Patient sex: M
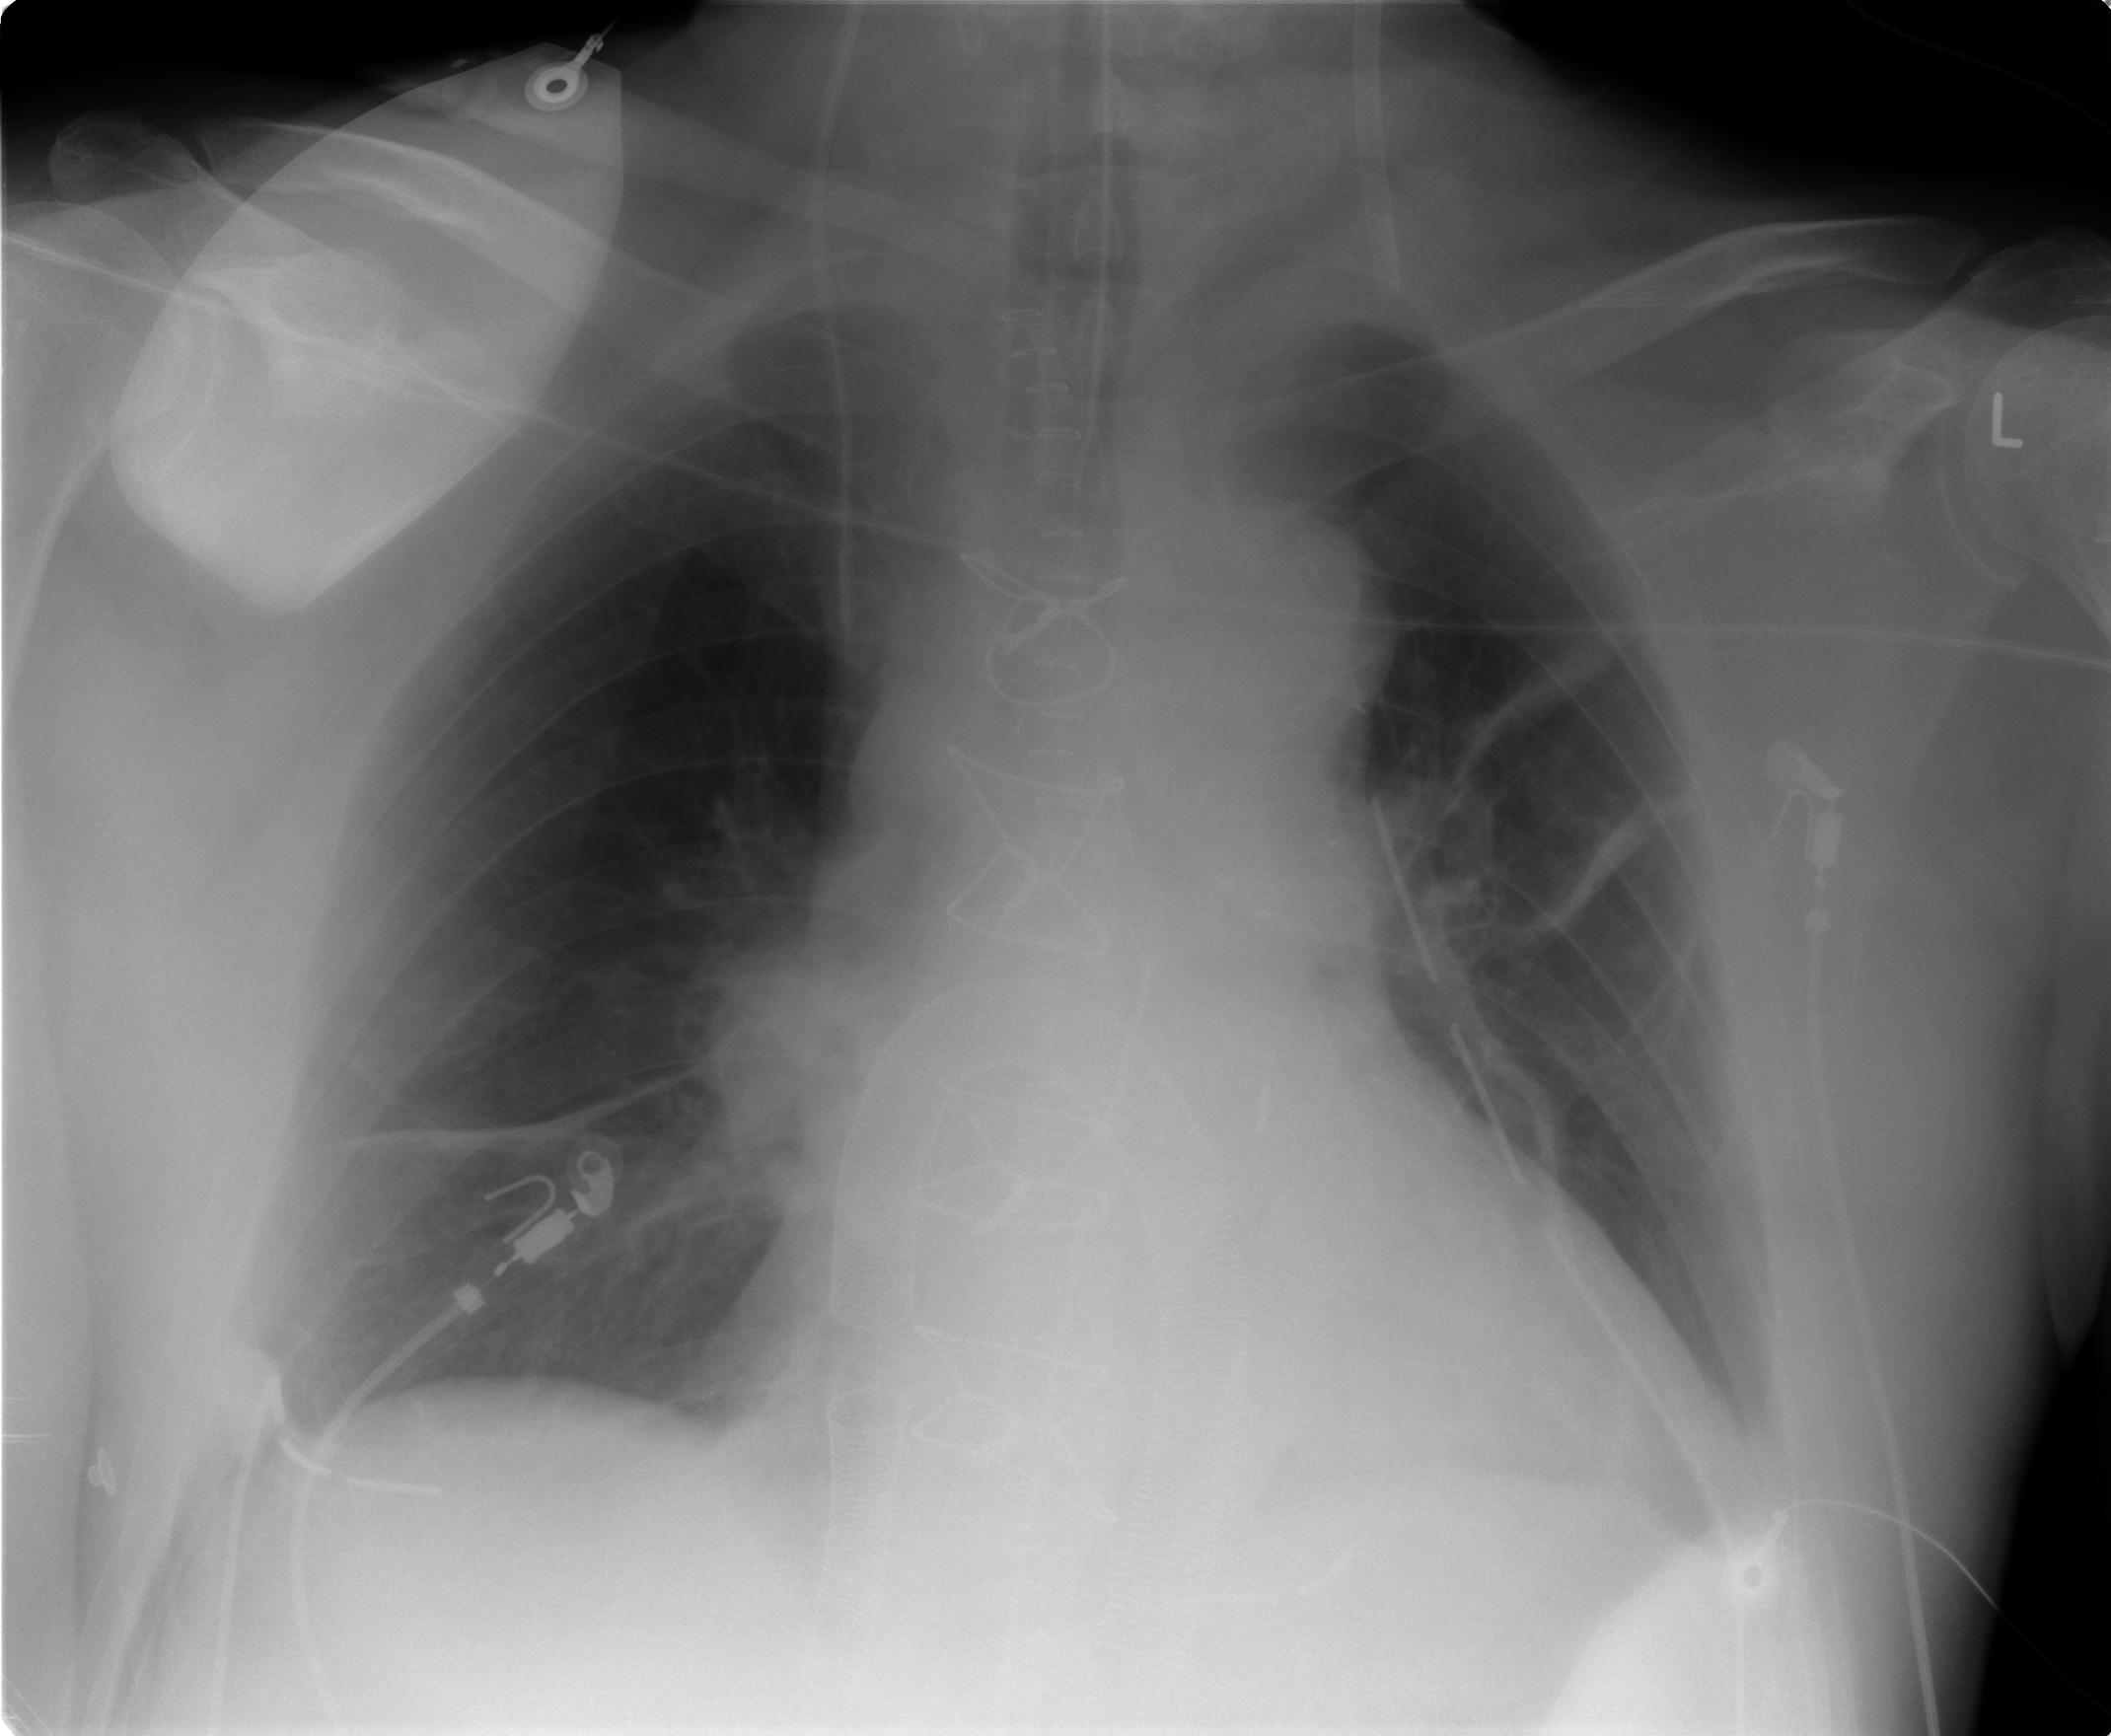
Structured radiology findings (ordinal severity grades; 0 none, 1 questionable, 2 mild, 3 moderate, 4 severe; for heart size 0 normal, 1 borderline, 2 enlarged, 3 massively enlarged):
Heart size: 1
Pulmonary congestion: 1
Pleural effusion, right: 0
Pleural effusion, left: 1
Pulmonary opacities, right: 0
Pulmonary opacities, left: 0
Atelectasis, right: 2
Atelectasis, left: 2